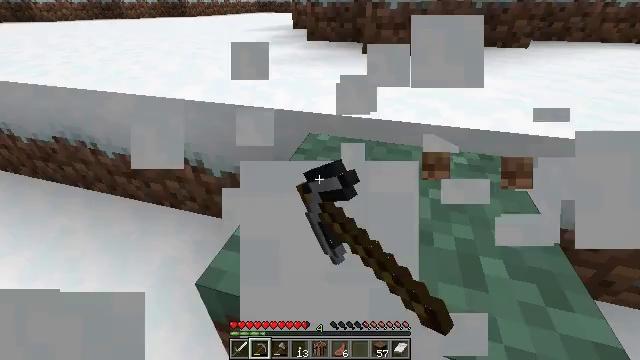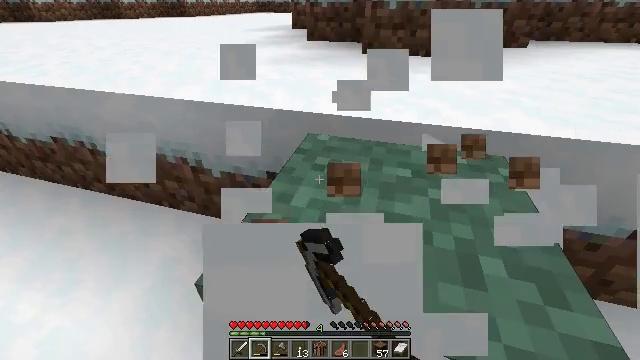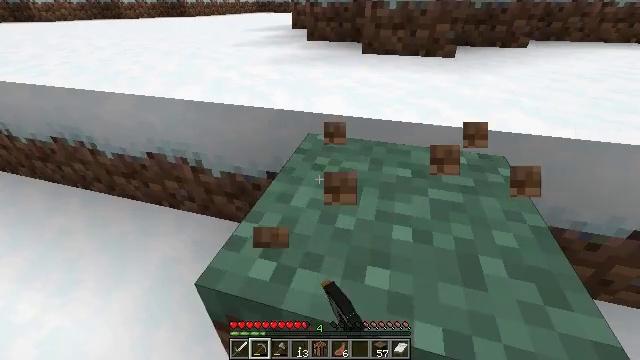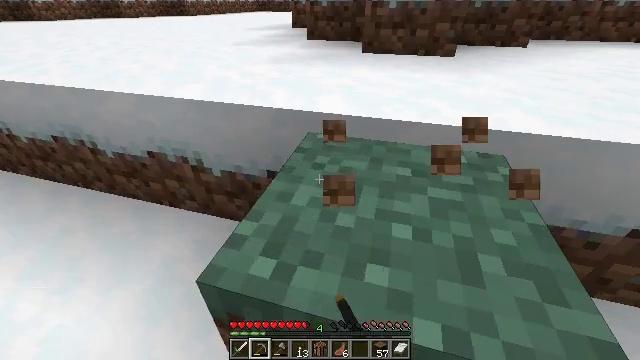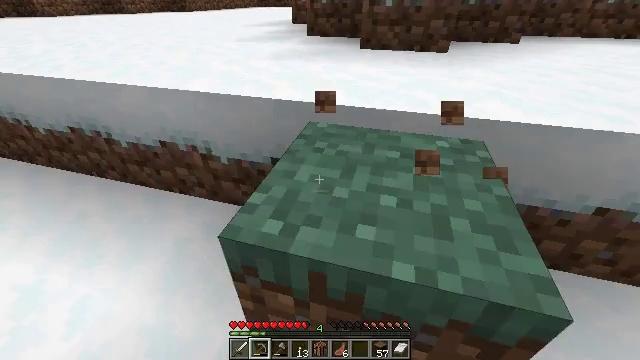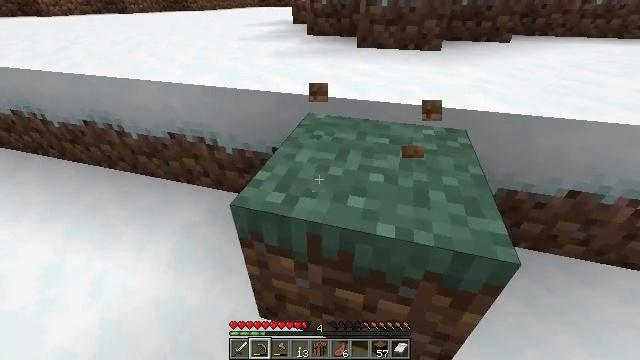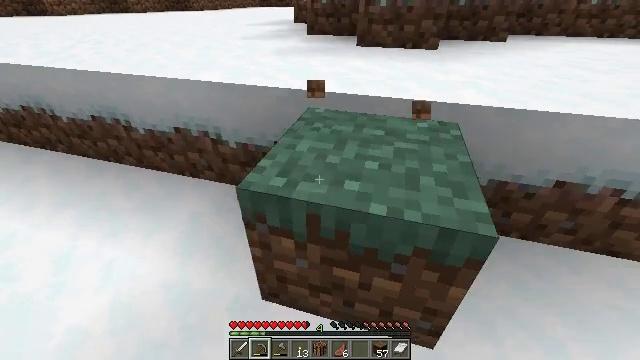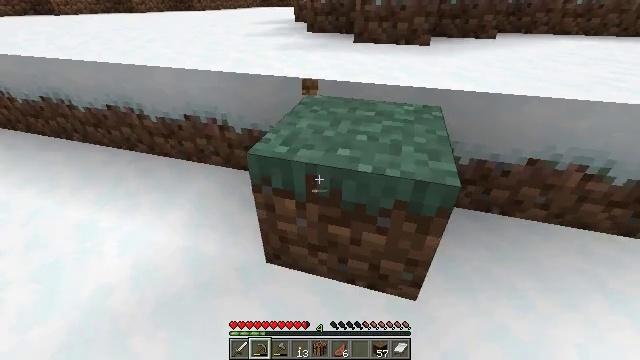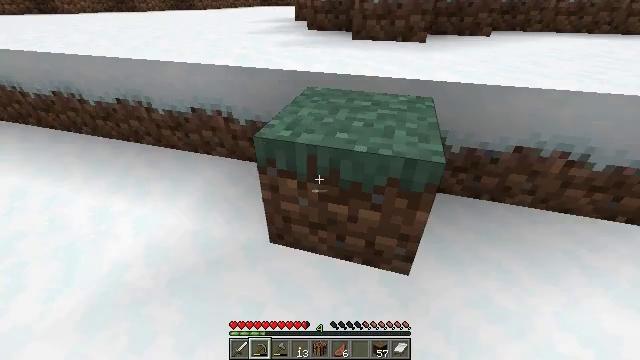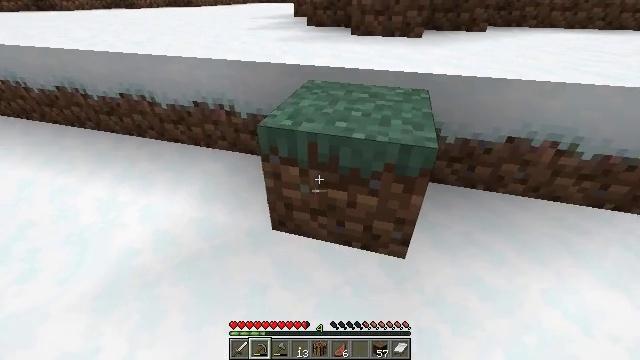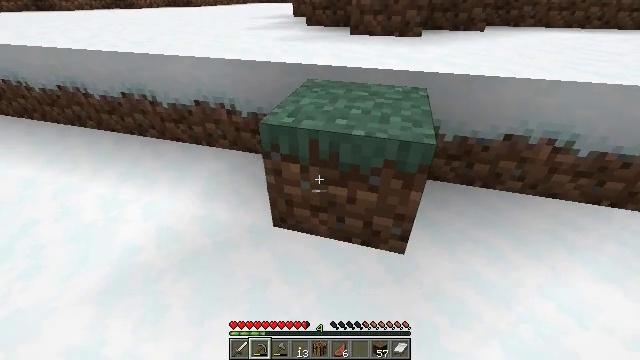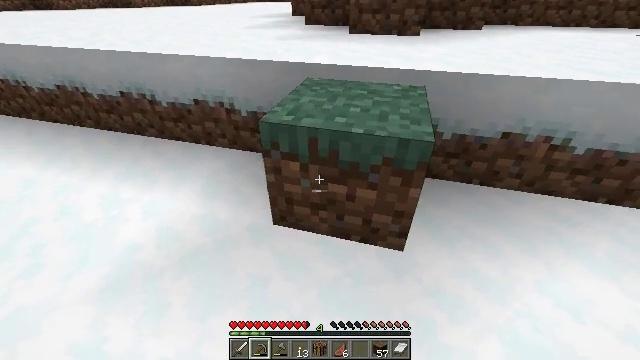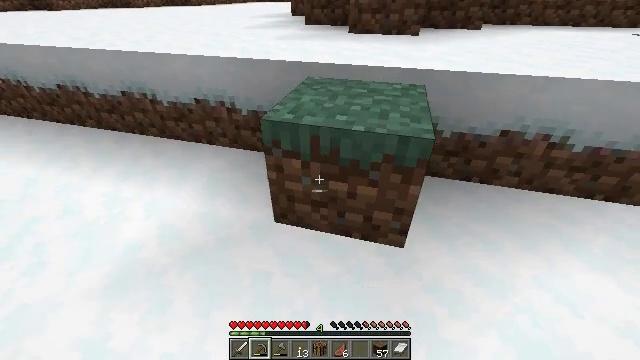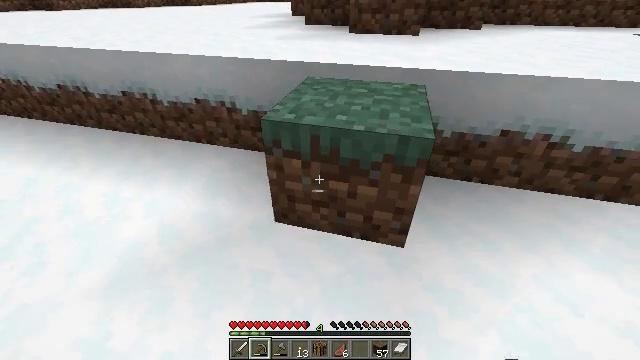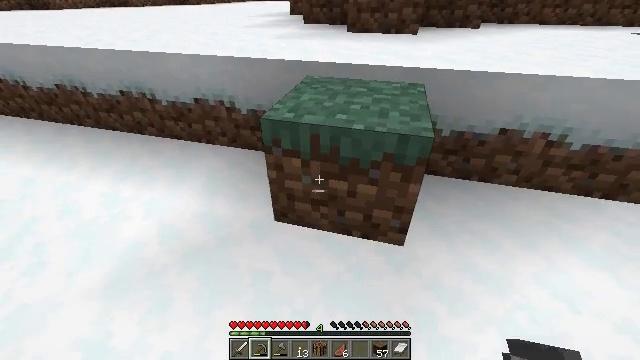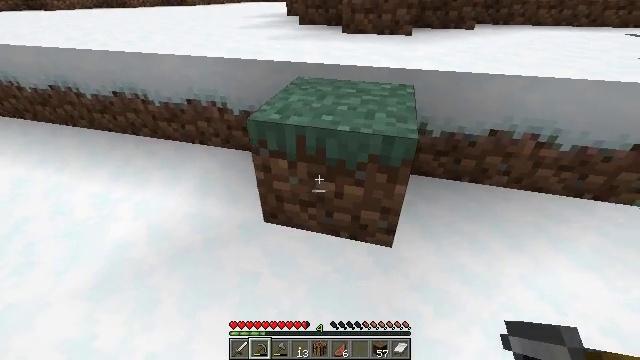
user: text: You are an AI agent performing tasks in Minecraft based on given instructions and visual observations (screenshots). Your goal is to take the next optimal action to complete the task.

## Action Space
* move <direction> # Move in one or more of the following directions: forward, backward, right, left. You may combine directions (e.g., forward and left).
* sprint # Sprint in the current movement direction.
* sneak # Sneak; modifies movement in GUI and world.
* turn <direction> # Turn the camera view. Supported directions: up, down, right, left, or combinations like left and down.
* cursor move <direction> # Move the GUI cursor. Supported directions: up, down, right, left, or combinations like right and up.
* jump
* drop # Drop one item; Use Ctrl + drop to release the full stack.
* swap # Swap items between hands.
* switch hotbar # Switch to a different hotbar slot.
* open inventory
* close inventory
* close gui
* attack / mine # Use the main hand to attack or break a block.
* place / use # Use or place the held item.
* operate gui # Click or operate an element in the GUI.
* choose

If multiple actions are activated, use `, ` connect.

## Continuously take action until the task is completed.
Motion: motion action
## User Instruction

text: Gather ice for building or crafting.
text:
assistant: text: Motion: attack / mine
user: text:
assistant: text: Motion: attack / mine
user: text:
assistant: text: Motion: move back
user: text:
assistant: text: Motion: move back
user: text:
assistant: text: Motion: move back
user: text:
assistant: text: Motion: move back
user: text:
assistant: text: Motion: move back
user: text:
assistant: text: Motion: no_op
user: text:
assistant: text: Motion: no_op
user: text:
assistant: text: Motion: no_op
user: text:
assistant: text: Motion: no_op
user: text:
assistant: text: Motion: no_op
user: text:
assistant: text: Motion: no_op
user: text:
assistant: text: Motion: no_op
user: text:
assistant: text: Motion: move right
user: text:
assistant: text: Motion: move right, turn left and up
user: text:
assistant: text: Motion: move right, turn left and up
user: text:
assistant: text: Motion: move right
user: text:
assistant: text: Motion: move right
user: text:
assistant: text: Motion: move right, turn left
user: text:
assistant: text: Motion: move right, turn left
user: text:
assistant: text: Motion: move right, turn left and down
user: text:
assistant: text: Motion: move forward and move right, turn left and down
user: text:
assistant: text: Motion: move forward and move right, turn left and down
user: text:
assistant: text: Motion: move forward and move right, turn left
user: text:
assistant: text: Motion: move forward and move right, turn left
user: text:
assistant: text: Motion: move forward and move right, turn left and down
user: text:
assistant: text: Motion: move forward and move right, turn left and down
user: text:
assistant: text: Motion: move forward and move right, turn left and down, jump
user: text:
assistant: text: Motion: move forward, turn left and down, jump